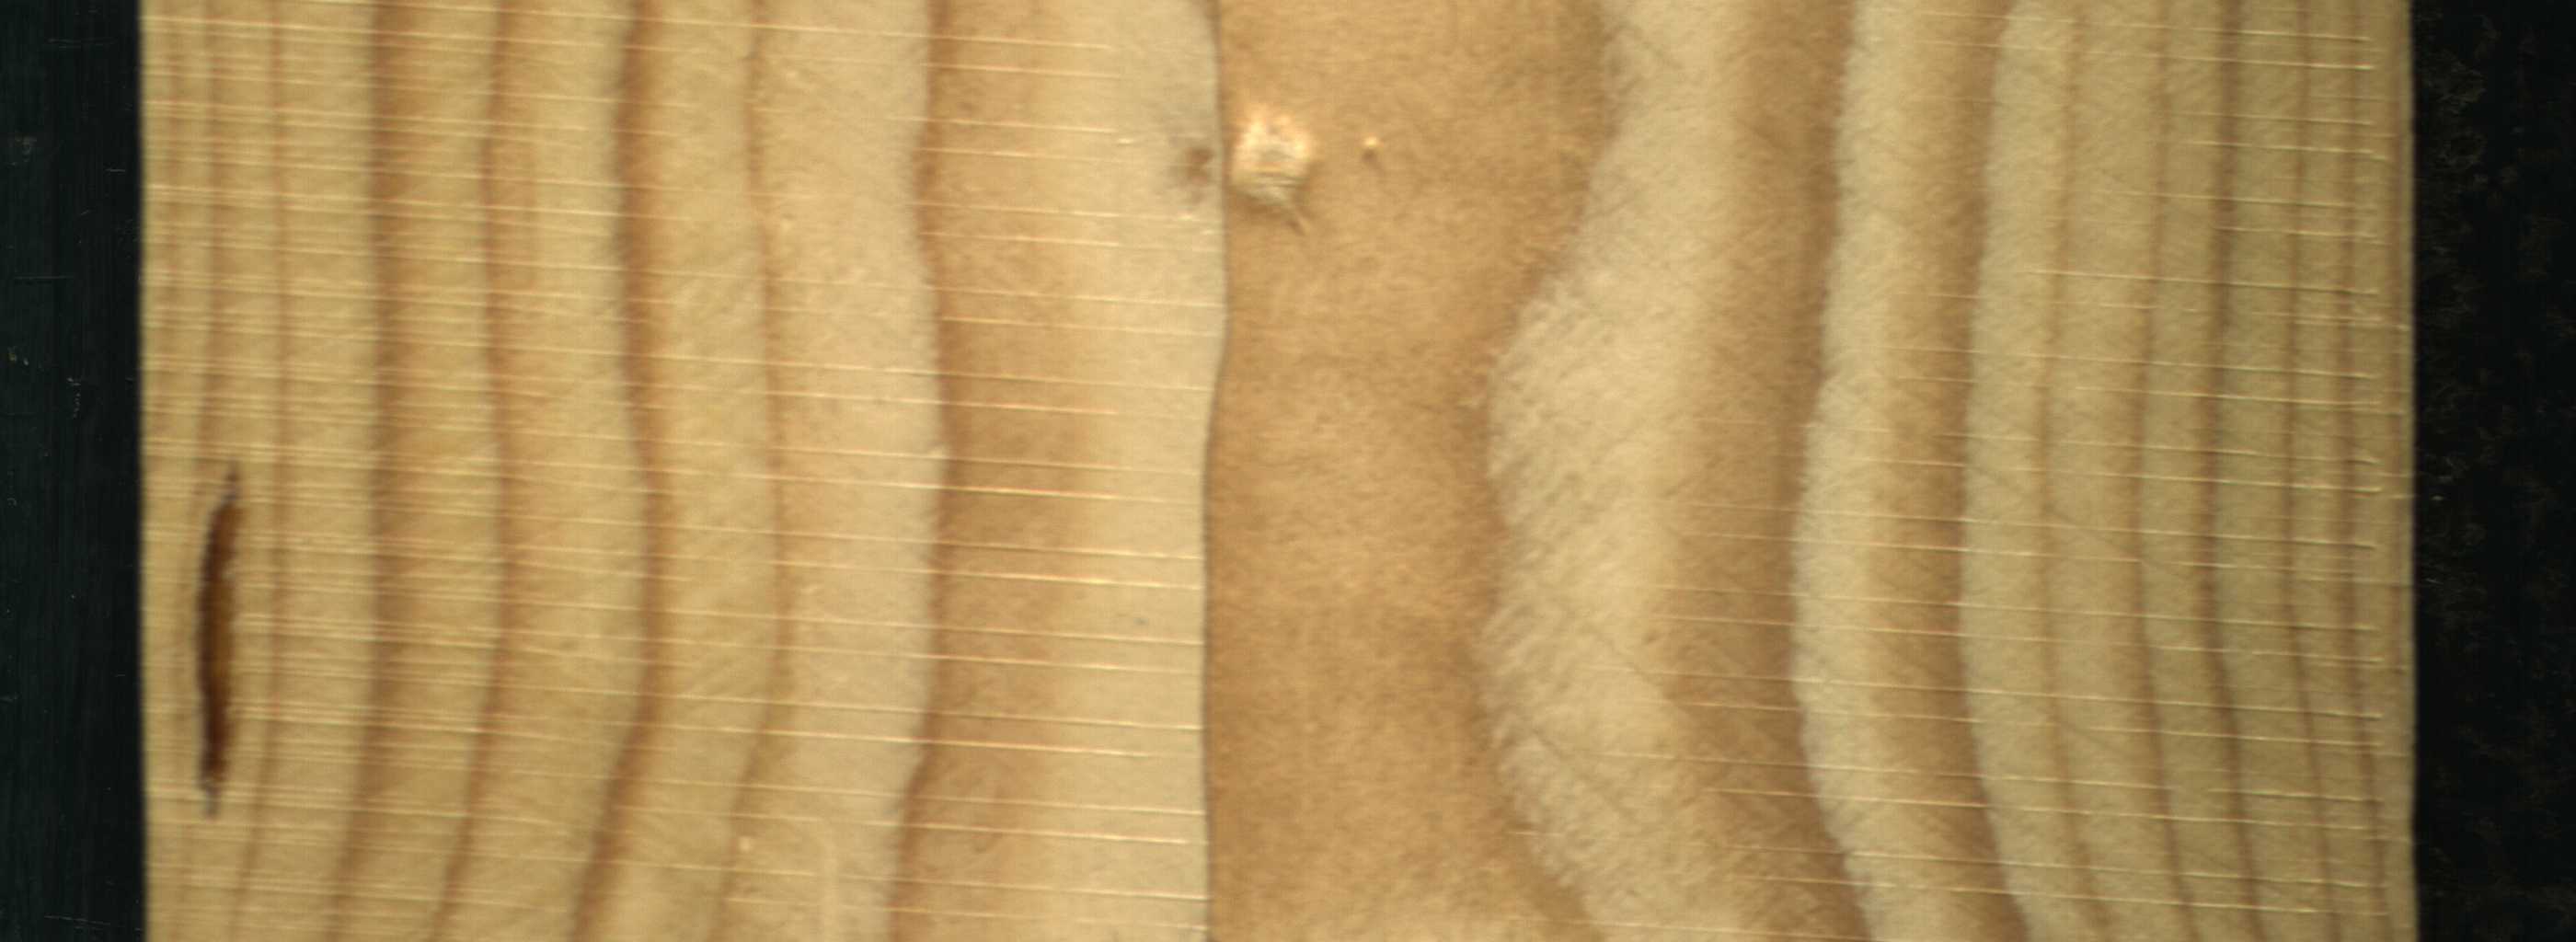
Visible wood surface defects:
resin